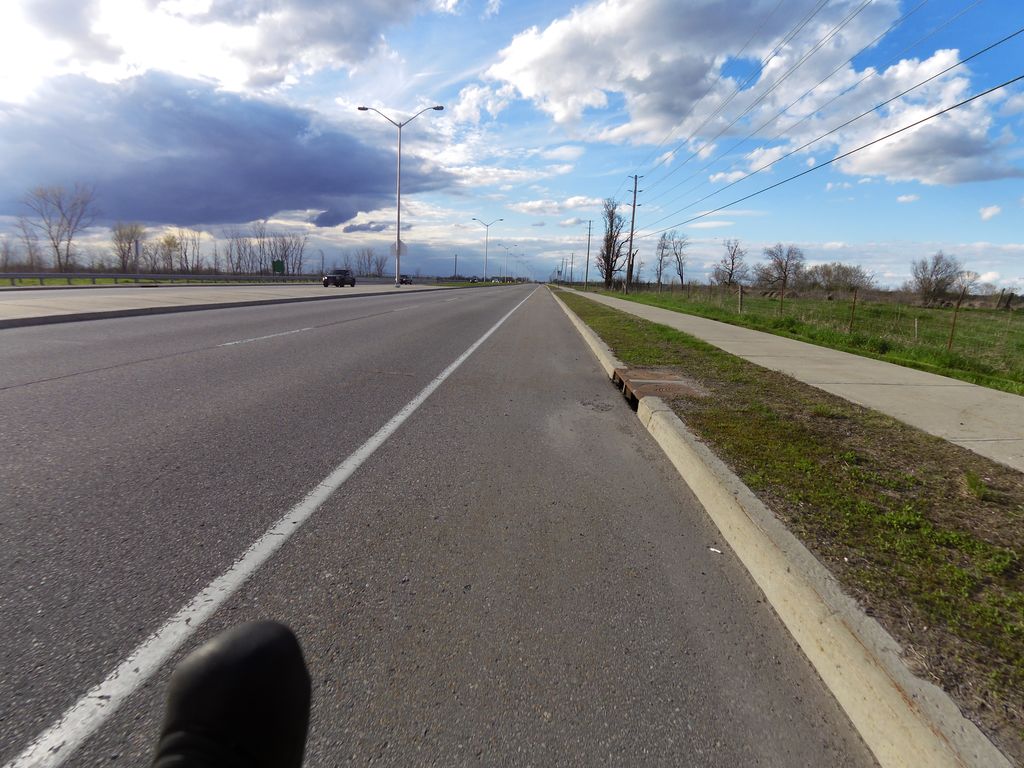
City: ottawa-gatineau